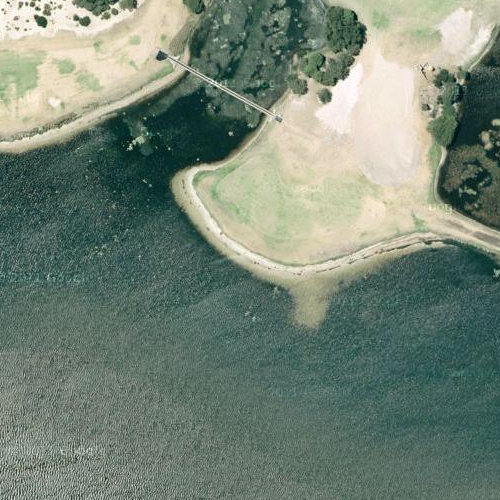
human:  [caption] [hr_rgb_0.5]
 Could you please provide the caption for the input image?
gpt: Some sandlands and grasslands beside deep green waters .

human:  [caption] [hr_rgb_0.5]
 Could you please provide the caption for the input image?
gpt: There are some sandlands and grasslands beside deep green waters .

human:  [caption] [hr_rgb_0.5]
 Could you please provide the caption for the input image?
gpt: There are deep green waters with some sandlands and grasslands beside .

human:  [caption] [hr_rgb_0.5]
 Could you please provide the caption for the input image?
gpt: A very wide river with some sands beside .

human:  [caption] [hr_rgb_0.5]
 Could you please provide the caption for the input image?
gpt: Some sandlands and grasslands beside deep green waters .